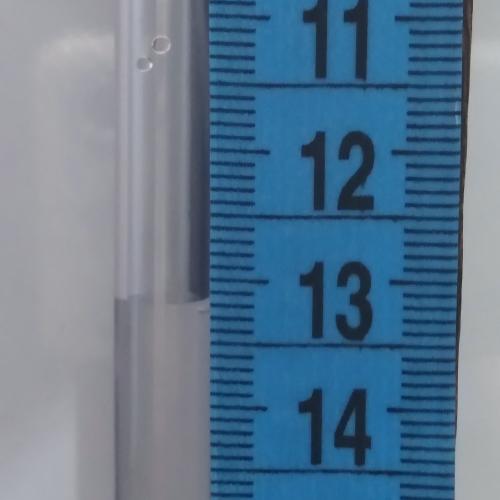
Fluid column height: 13.2 cm